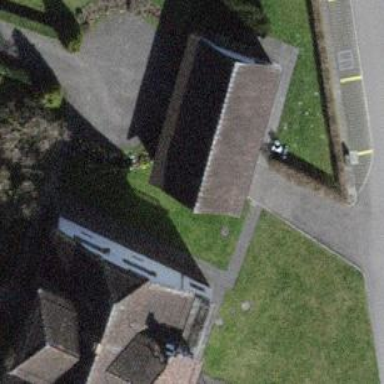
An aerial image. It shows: Hut.